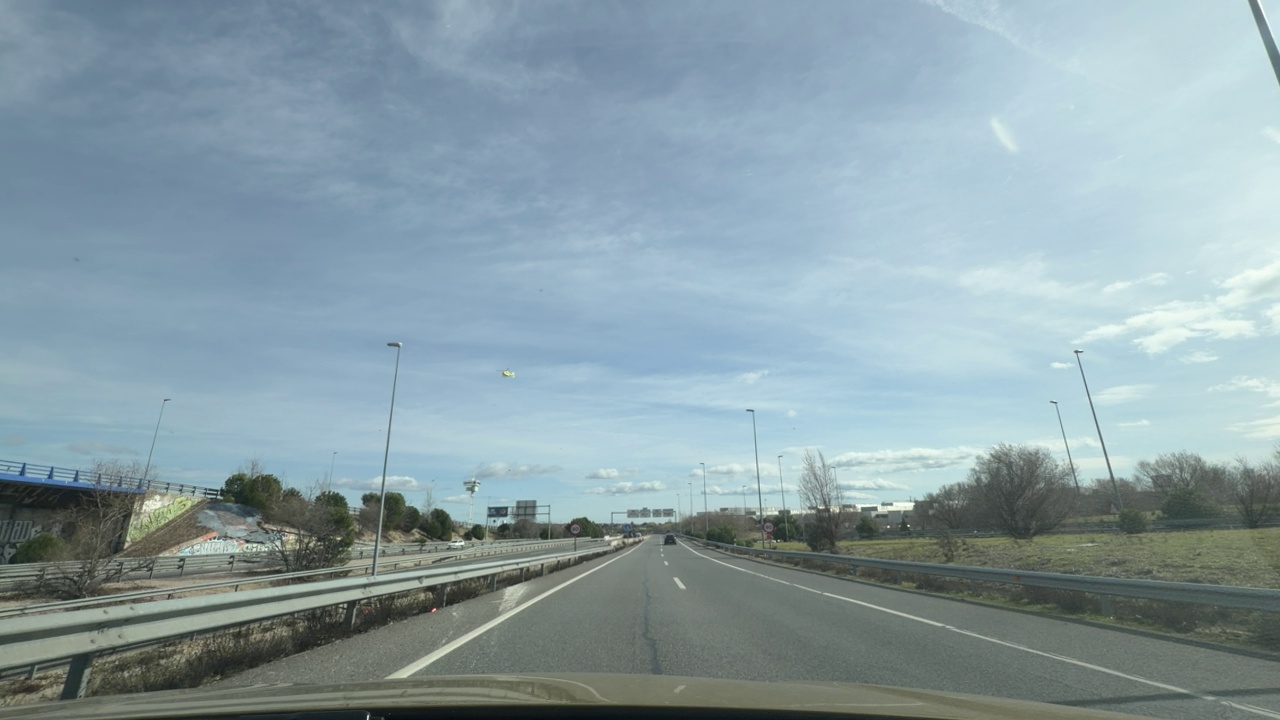
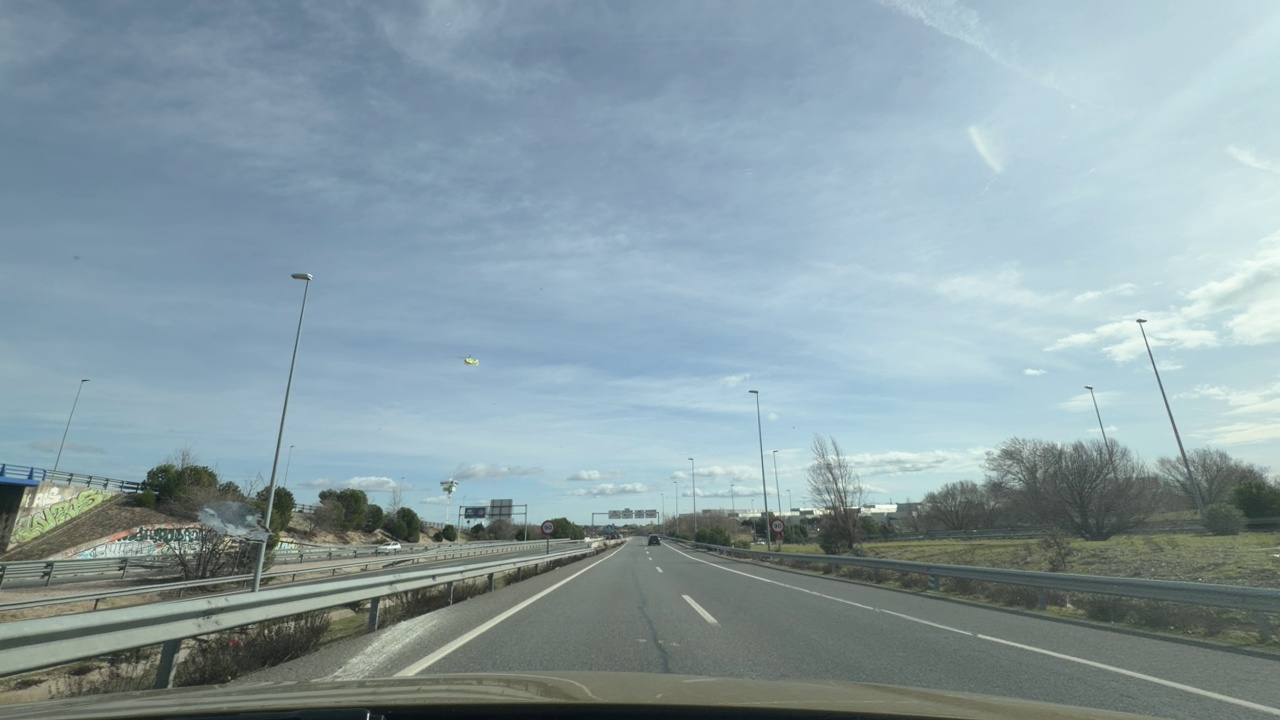
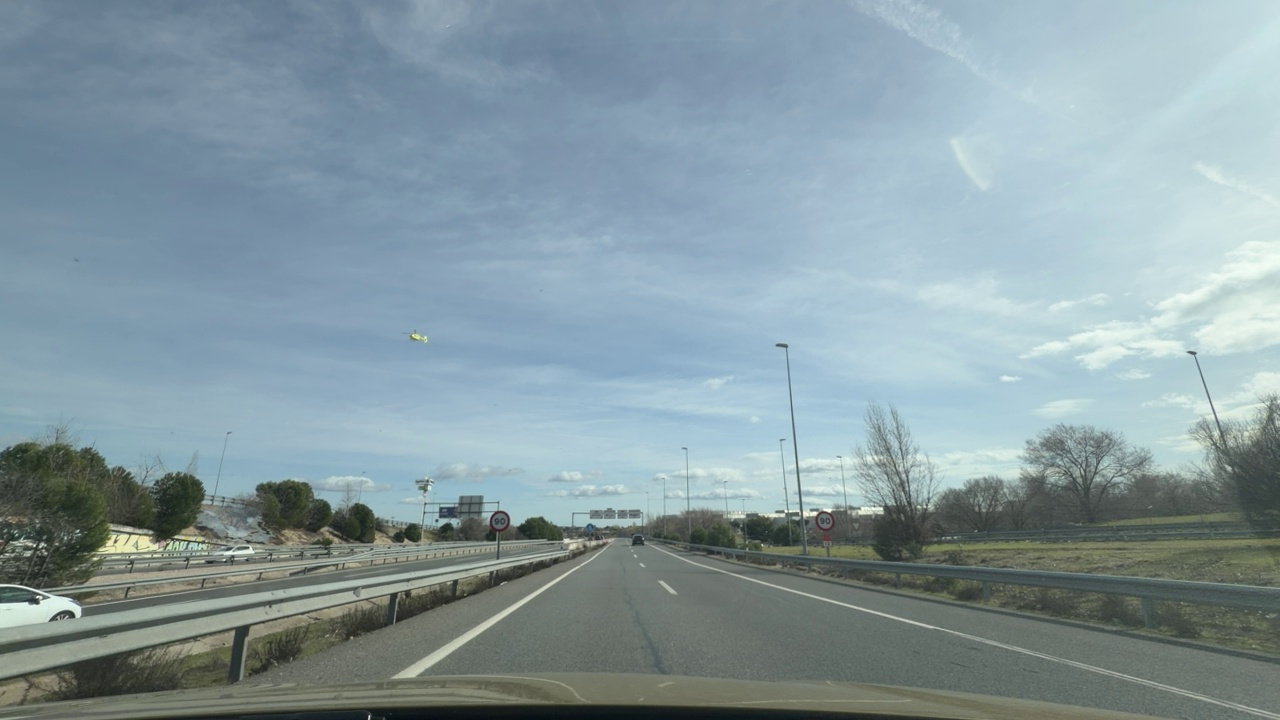
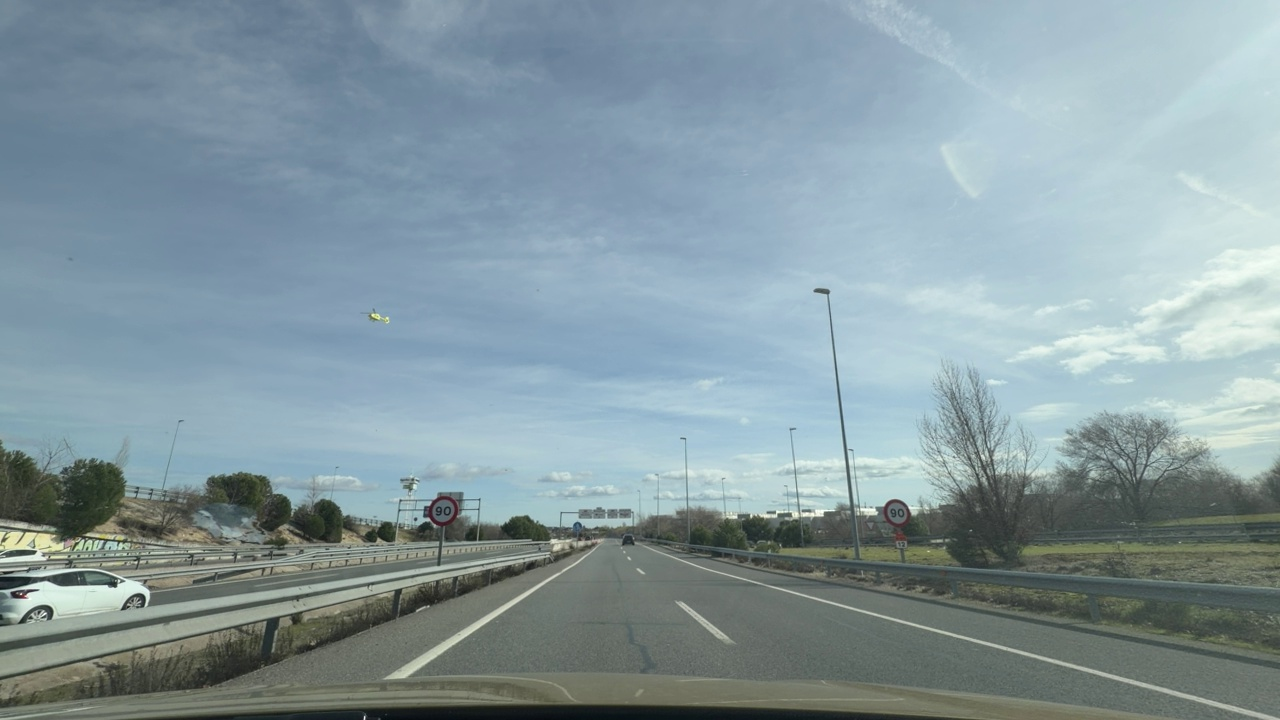
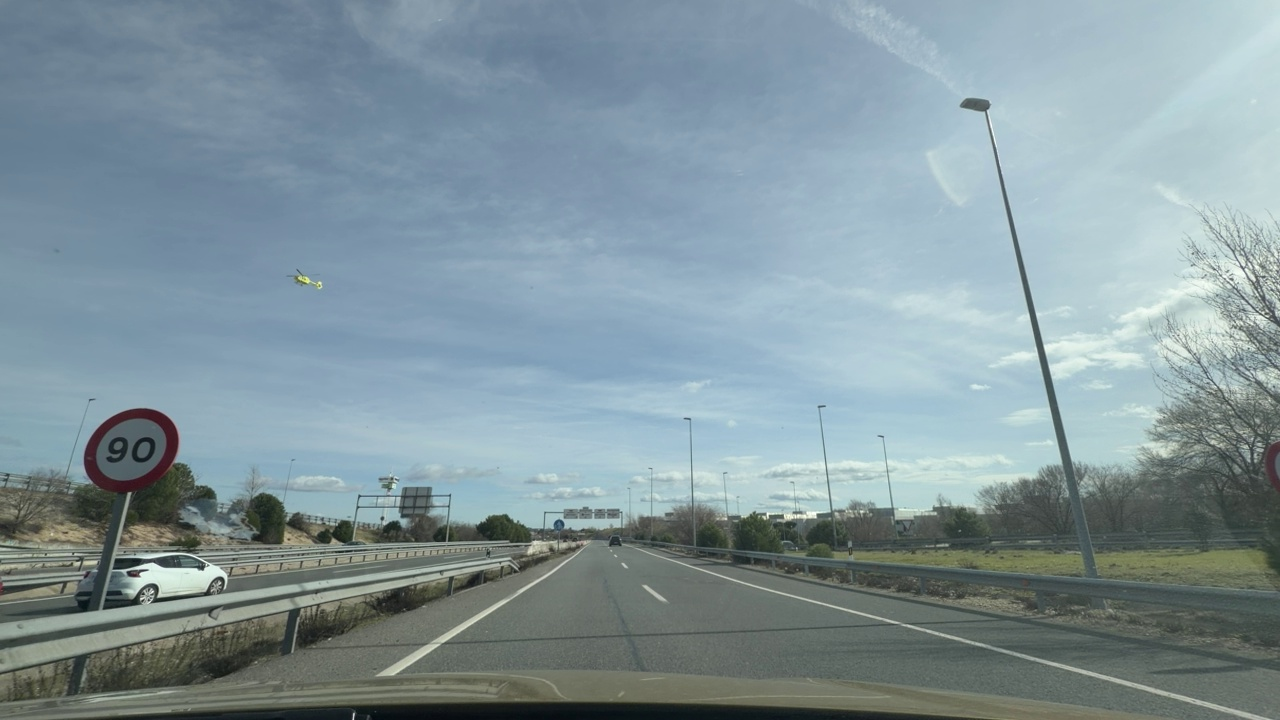
Situation: Speed limit adaptation
Question: What speed value is displayed on the visible speed limit sign?
Answer: 90
Reasoning: The visible speed limit sign displays 90 km/h.

Situation: Speed limit adaptation
Question: Is the ego vehicle traveling on a highway?
Answer: Yes
Reasoning: Multiple lanes and highway-style road construction indicate this is a highway.

Situation: Speed limit adaptation
Question: Is the ego vehicle entering or exiting a highway?
Answer: No
Reasoning: The ego vehicle is travelling inside the highway.

Situation: Speed limit adaptation
Question: Are speed bumps, crosswalks, or construction-related obstacles present in the ego lane?
Answer: No
Reasoning: There are no speed bumps, crosswalks or construction-related objects present in the ego lane.